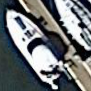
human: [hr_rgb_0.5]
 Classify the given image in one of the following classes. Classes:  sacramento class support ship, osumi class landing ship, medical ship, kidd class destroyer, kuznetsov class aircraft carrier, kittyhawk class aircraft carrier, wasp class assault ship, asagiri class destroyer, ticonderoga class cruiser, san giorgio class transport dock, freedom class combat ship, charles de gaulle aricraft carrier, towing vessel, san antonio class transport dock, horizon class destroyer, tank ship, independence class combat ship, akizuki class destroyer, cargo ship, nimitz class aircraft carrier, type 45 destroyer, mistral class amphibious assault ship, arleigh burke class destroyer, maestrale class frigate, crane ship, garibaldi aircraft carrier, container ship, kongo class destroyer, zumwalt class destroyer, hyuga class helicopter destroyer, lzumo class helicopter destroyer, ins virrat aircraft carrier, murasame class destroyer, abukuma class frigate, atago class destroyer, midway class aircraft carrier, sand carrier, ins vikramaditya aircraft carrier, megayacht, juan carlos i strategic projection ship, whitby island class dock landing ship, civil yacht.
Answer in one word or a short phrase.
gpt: Civil yacht